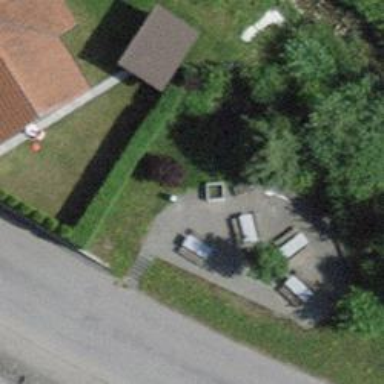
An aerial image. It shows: BBQ amenity.